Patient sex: M
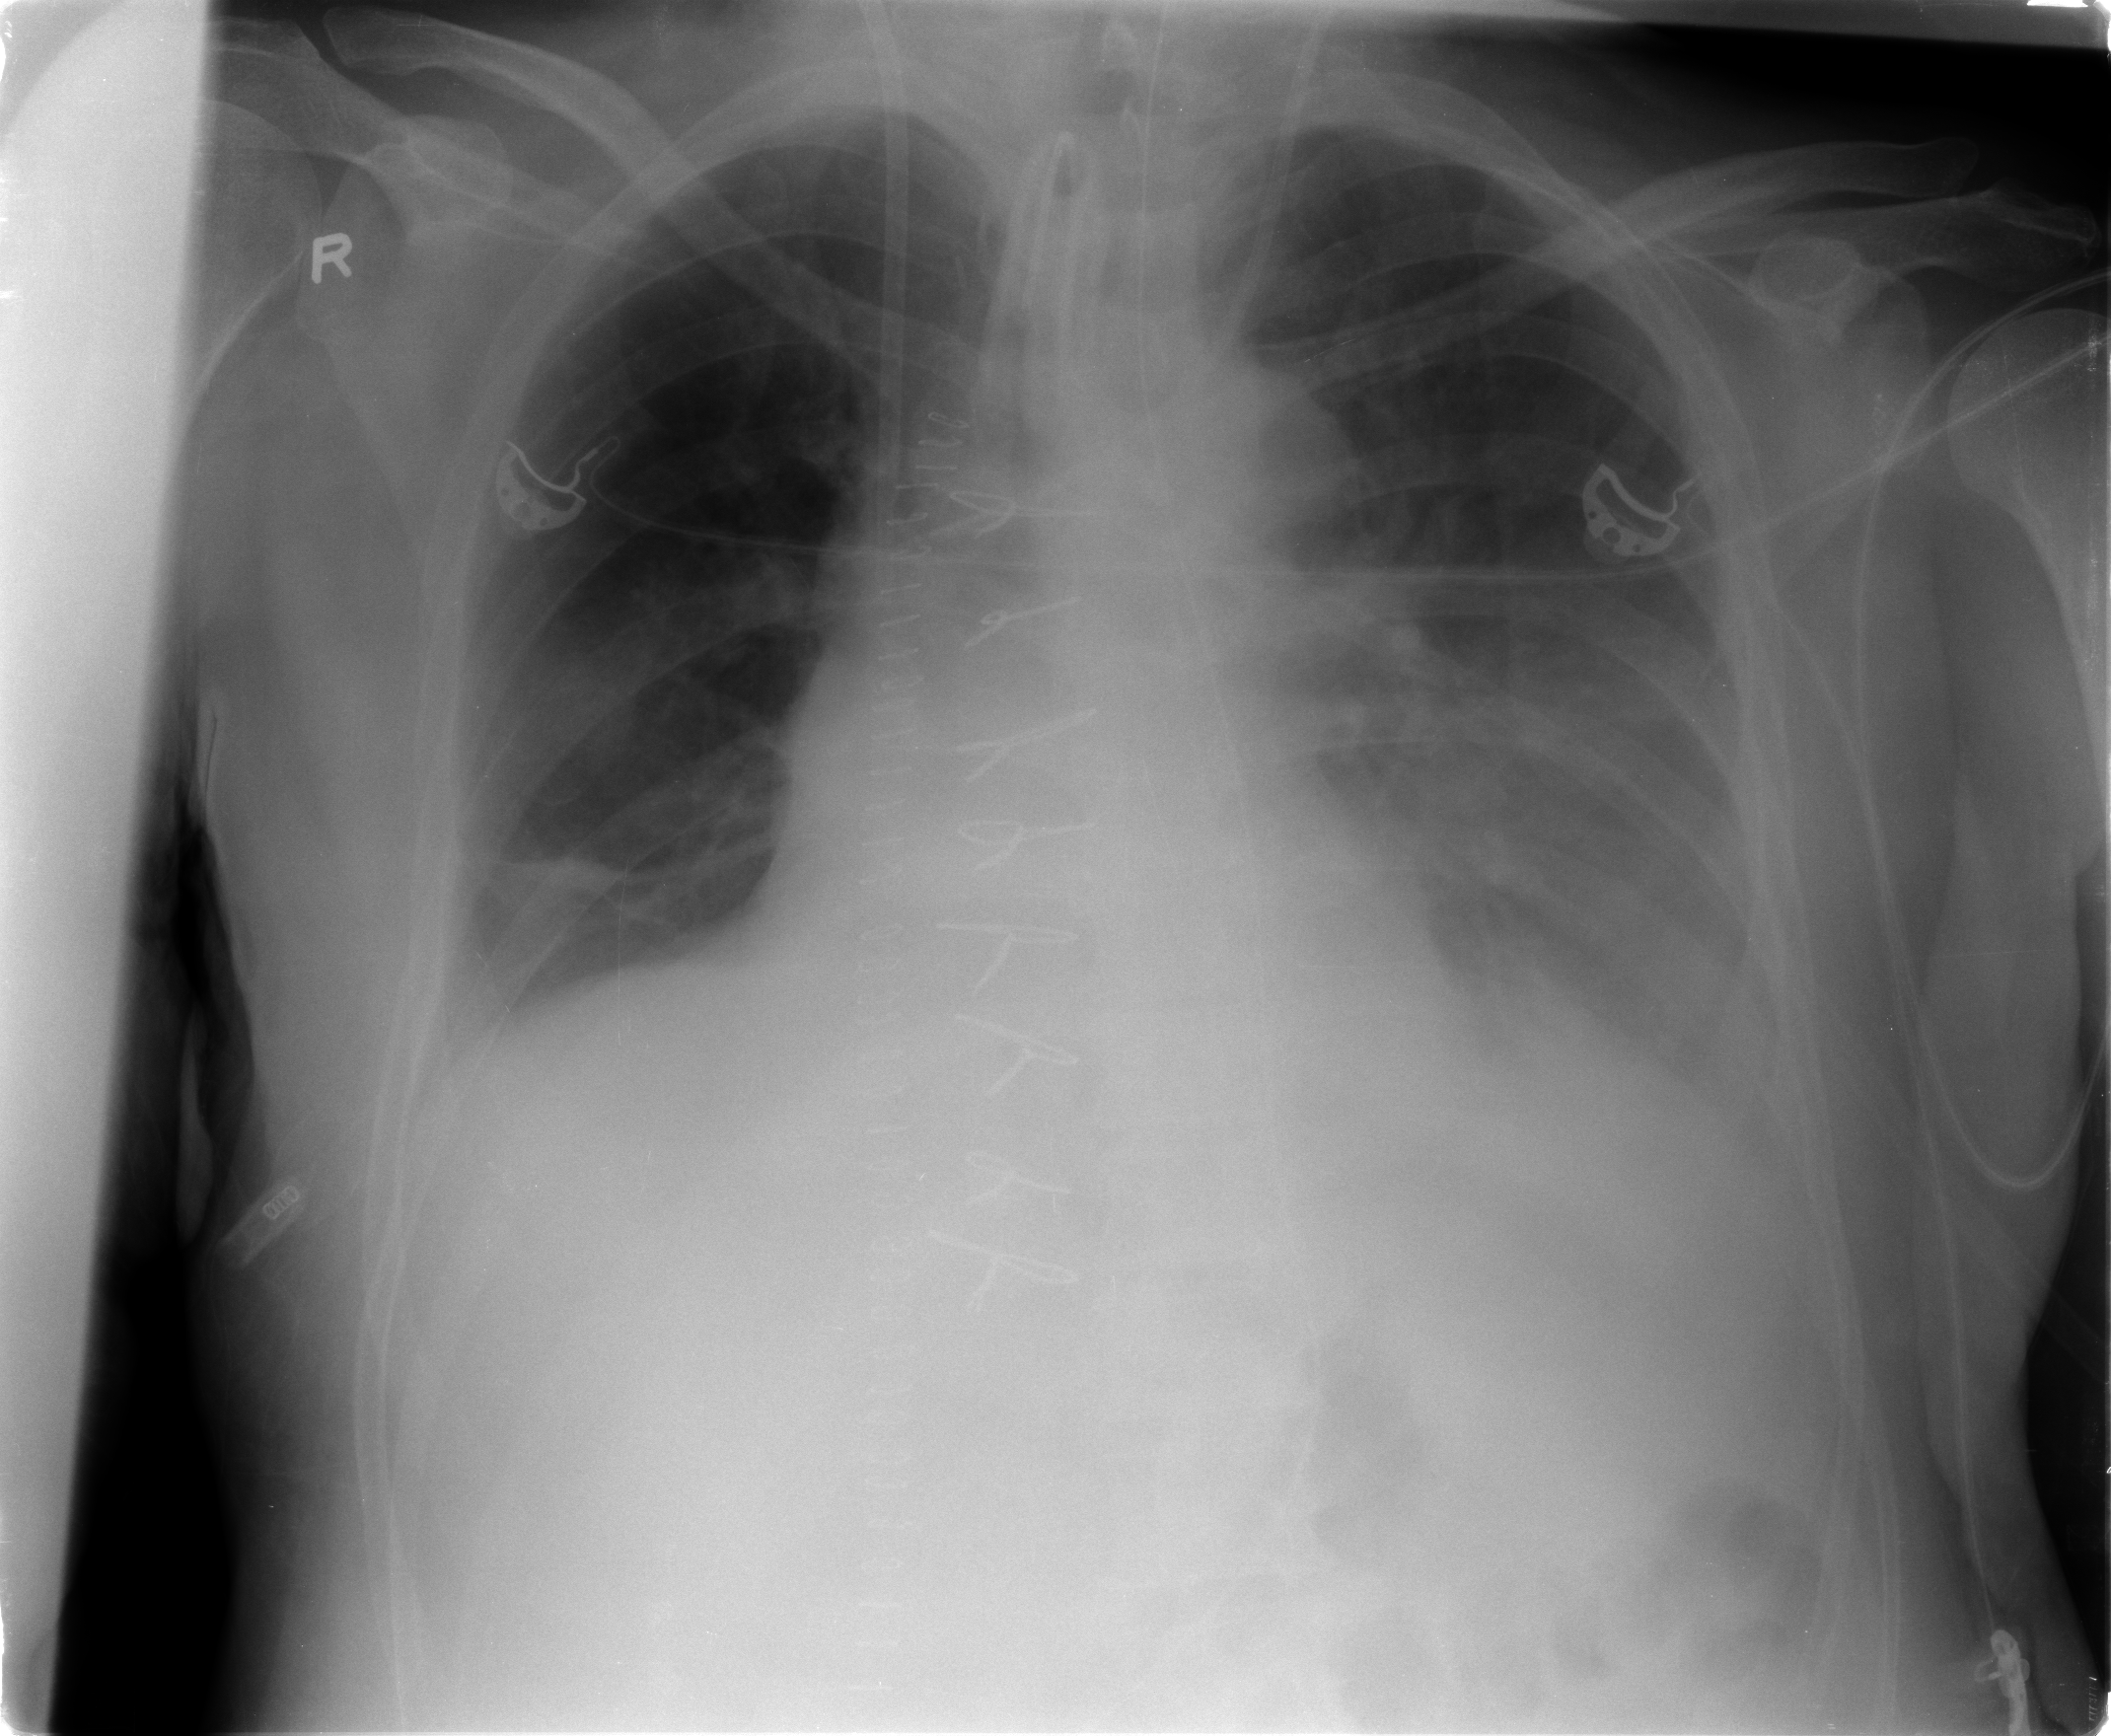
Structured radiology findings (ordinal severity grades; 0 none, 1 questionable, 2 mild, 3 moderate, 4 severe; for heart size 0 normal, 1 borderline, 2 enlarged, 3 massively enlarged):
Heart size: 1
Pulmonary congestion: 2
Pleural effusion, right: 1
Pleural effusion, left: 3
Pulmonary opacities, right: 0
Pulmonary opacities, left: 0
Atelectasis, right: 2
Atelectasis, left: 2